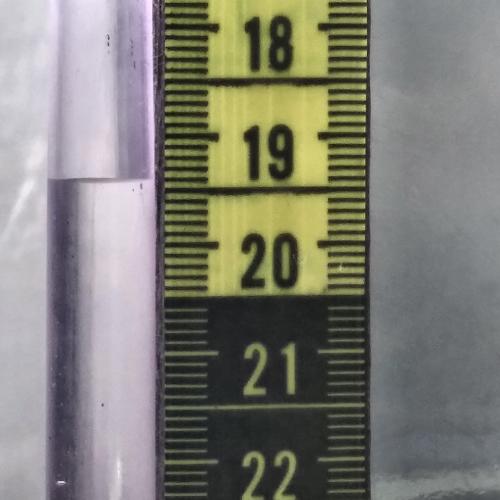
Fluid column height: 19.4 cm